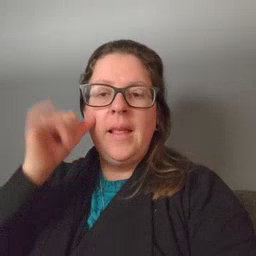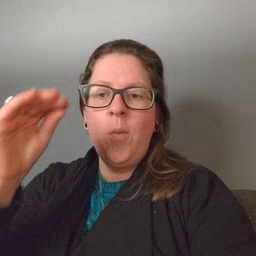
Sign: cowboy